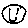
Label: smiley face